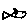
Label: fish